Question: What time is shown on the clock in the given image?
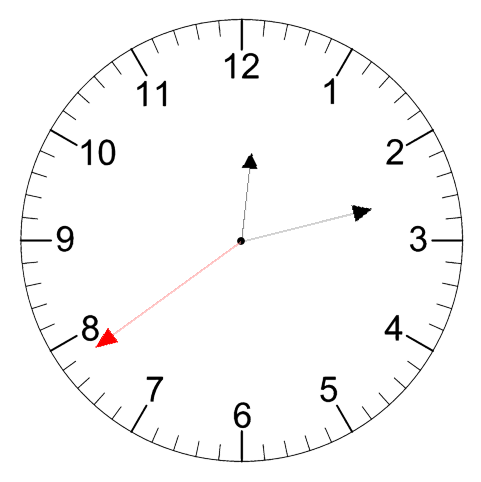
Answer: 12:12:39